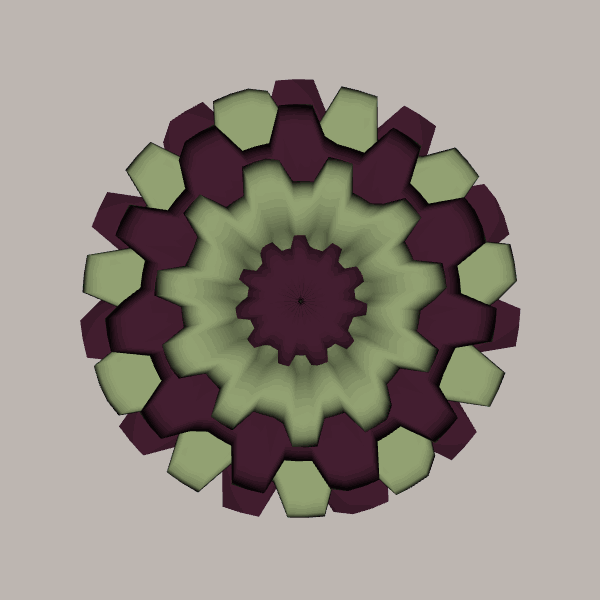
Background: light